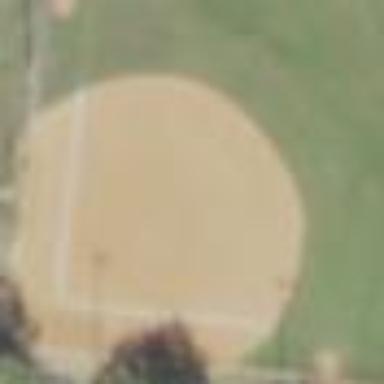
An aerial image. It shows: Baseball pitch for leisure and sports activities.